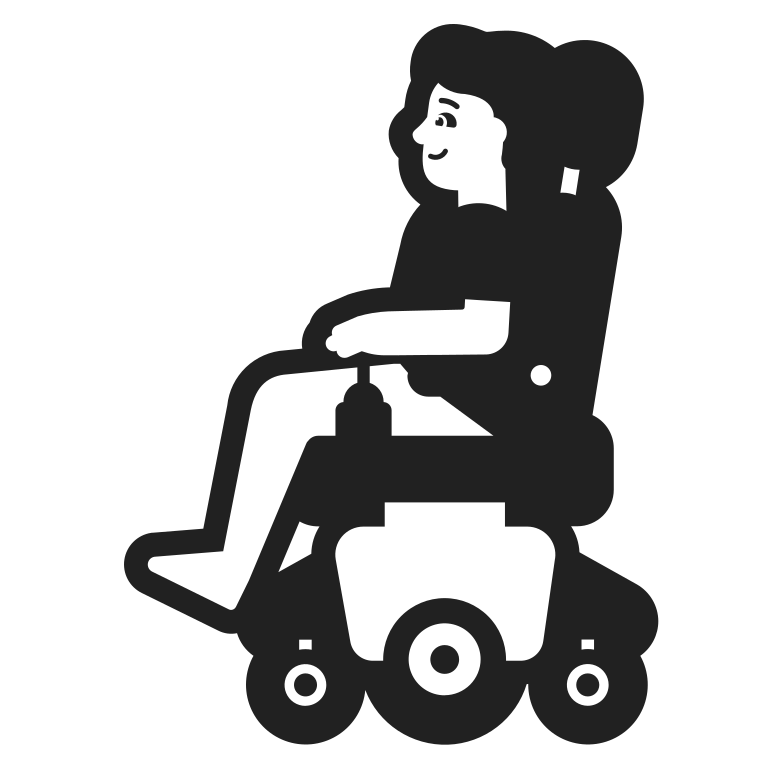
person in motorized wheelchair high contrast default